Interaction volume radius: 5 \u00c5
Interaction volume height: 10 \u00c5
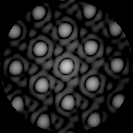
Disorder parameter: 0.03073